Brain MRI, t1w sequence, axial 2D slice.
Patient: age 43, sex F, weight 78 kg, height 1.78 m
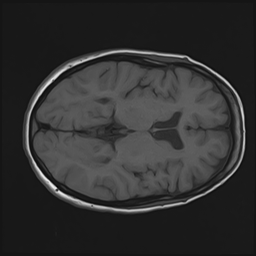